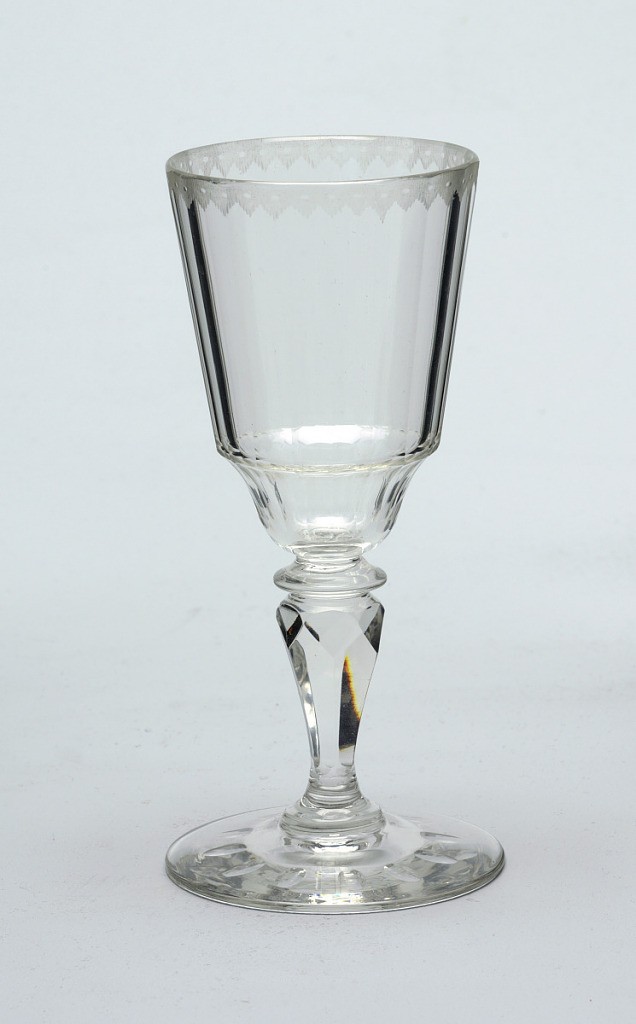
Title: No. 107
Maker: Ludwig Lobmeyr, Austrian, 1829 - 1917
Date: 1868
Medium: Mouth-blown crystal, facet-cut and polished
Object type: Rhine wine glass
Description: Mouth-blown crystal, elaborately facet-cut and polished